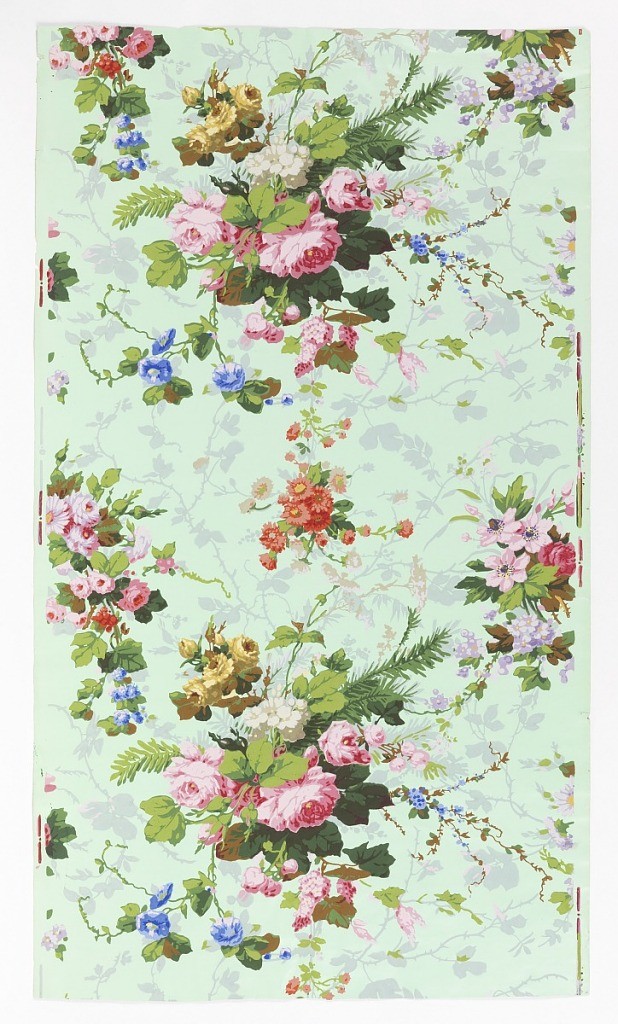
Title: Sidewall
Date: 1840–70
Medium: Block printed on satin ground, continuous paper
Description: Vining floral pattern. Brightly colored realistically rendered floral bouquets, along with secondary vining pattern in grisaille. Printed on mint green polished or satin ground.